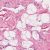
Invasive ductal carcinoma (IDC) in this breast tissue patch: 0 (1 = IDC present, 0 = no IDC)